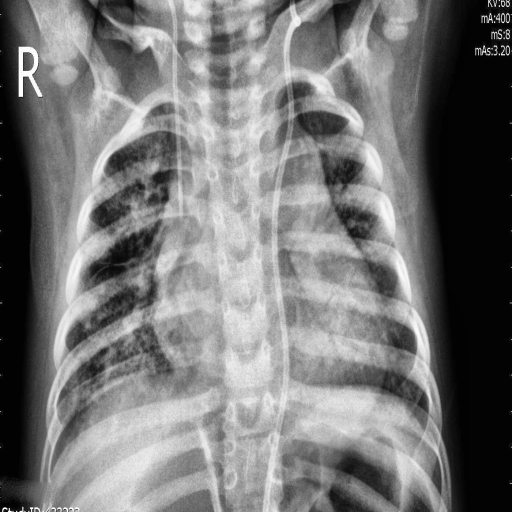
Finding: PNEUMONIA